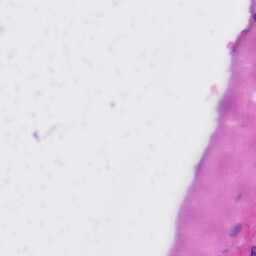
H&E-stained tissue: Liver